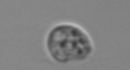
Label: Amoeba